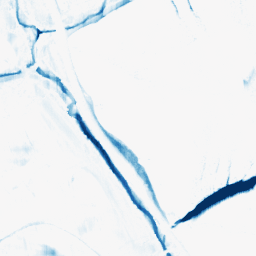
Category: morphological
Decomposition family: morphological_rect
Decomposition parameters: operation: closing
width: 5
height: 20
Upsampling method: bspline
Upsampling parameters: scale: 4
Upsampling scale: 4